Aerial crown-view tile of a tropical tree (Barro Colorado Island, Panama), acquired 20250512:
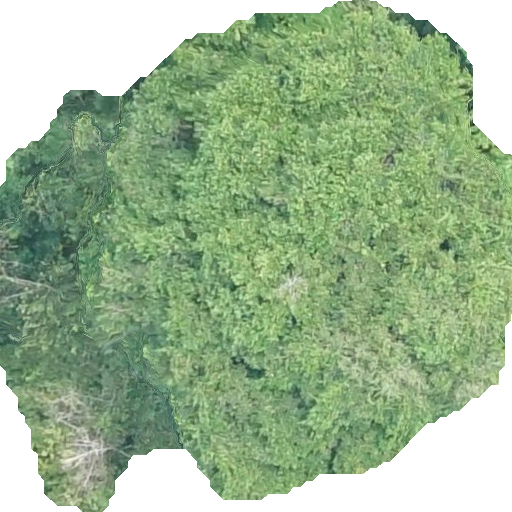
Species: Prioria copaifera
GBIF accepted scientific name: Prioria copaifera
Crown area: 310.055 m²